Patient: sex F, age 43
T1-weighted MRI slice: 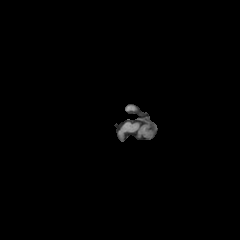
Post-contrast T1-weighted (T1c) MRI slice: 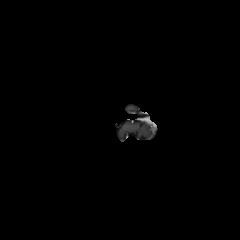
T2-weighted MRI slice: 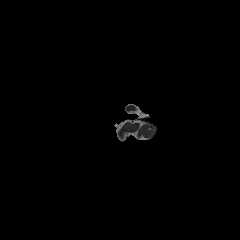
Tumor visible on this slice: no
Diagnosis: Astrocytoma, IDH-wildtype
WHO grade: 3